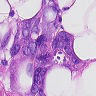
Metastatic tissue present: yes